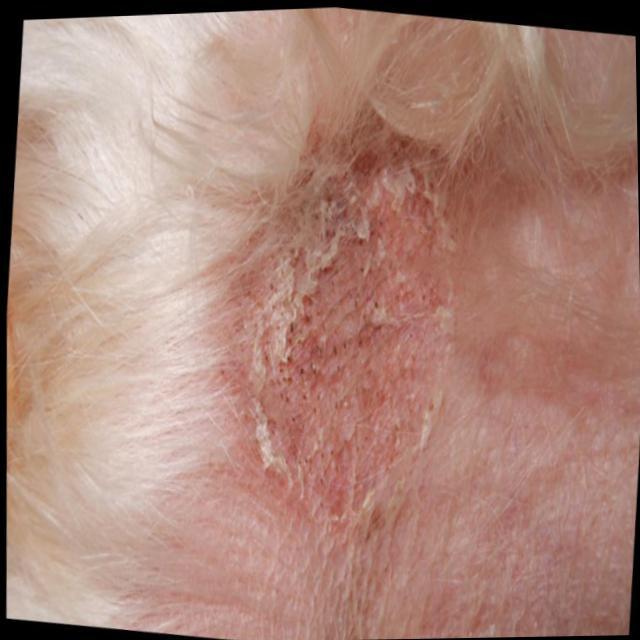
Canine ringworm (Dermatophytosis) — fungal infection caused by Microsporum or Trichophyton. Presents with circular alopecia, scaling, crusting, and broken hairs.